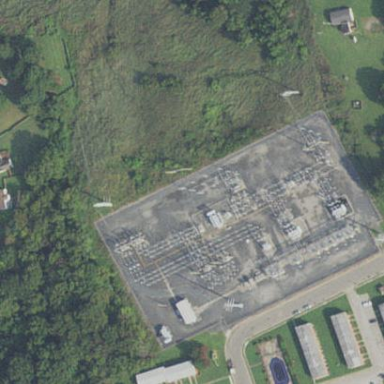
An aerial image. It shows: Power substation.